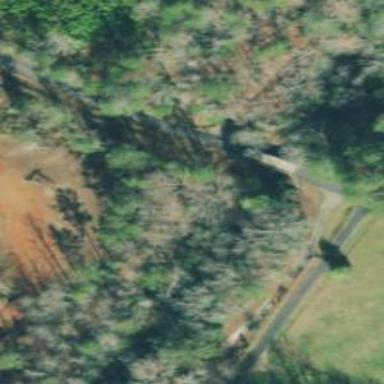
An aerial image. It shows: Unclassified road with bridge.